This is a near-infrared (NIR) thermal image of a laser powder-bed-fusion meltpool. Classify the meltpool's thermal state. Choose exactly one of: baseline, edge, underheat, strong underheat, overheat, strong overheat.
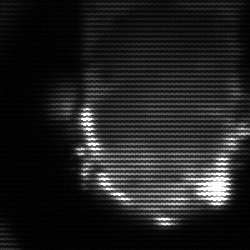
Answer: baseline